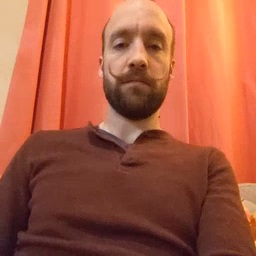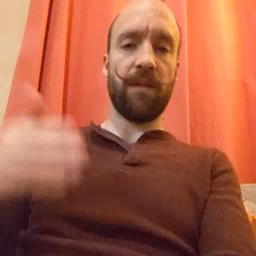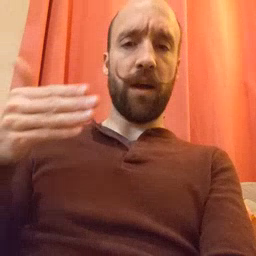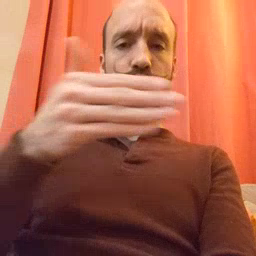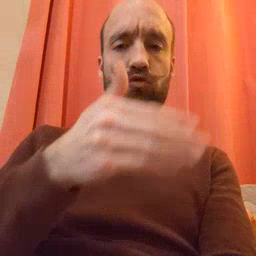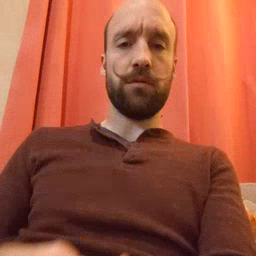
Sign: fish